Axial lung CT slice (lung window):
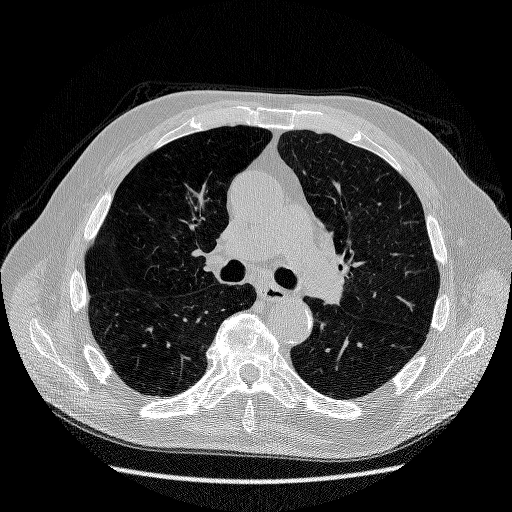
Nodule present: no